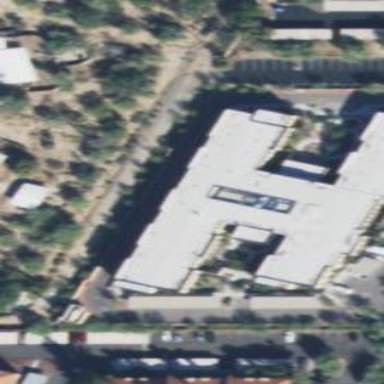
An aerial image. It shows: Building.